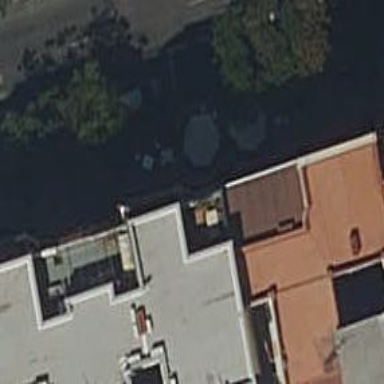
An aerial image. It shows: Cafe.